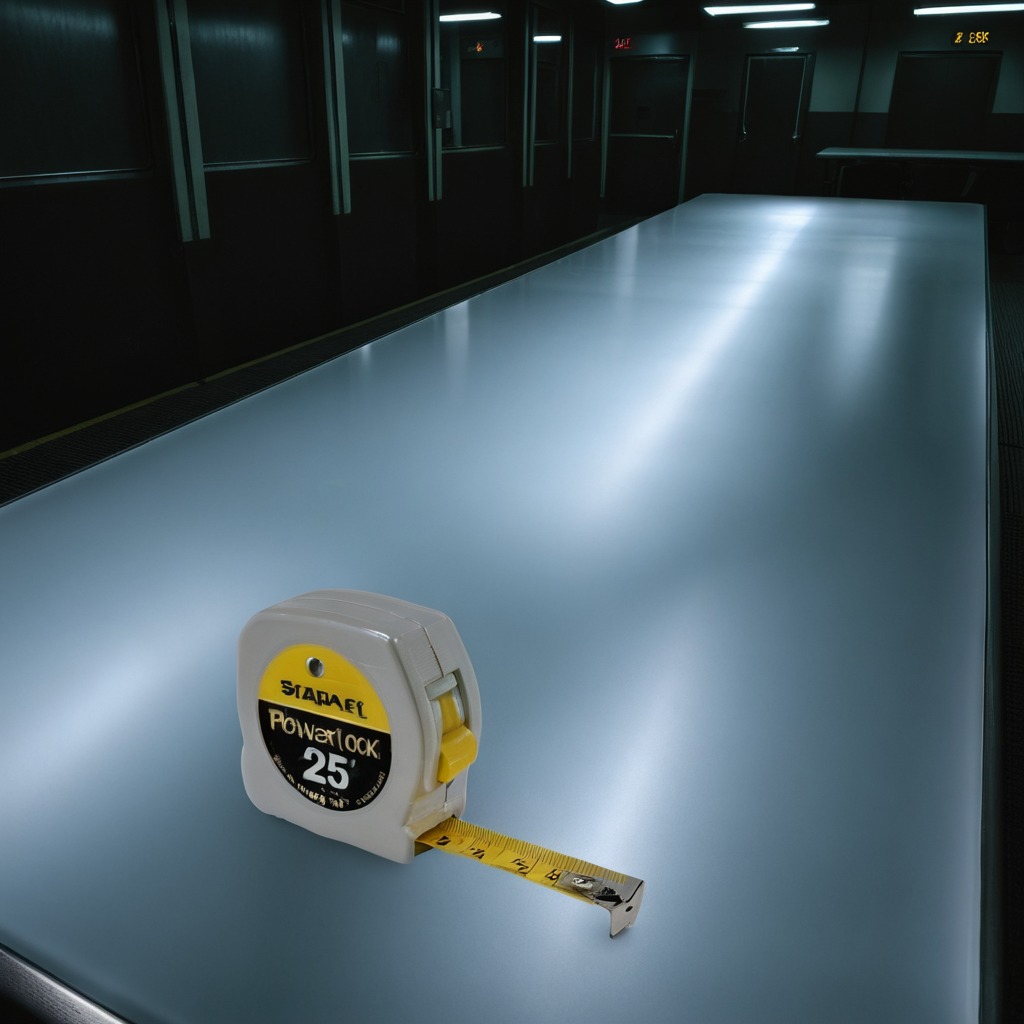
A measuring tape lies on a clean empty table in a railway signal maintenance room lit by harsh overhead fluorescents.